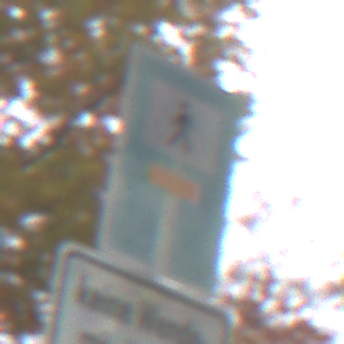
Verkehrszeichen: SackgasseFussgaengerDurchlaessig
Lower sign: HinweisGeaenderteVorfahrtVerkehrsfuehrungVerkehrsregelung3
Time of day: Midday
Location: Outdoor (Nature)
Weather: Overcast
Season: Autumn
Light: Natural